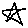
Label: star